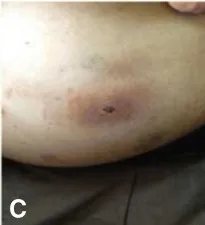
C; The erythematous plaque reduced and resolve after successful treatment with TMP-SMX.
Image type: medical_photograph (skin_photograph)